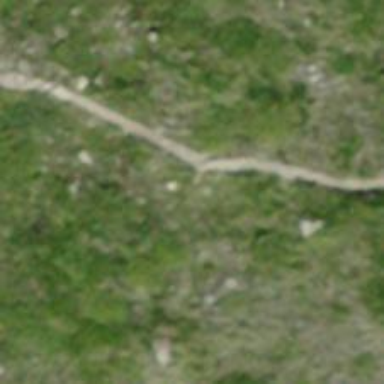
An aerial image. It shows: Path.